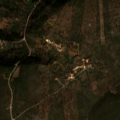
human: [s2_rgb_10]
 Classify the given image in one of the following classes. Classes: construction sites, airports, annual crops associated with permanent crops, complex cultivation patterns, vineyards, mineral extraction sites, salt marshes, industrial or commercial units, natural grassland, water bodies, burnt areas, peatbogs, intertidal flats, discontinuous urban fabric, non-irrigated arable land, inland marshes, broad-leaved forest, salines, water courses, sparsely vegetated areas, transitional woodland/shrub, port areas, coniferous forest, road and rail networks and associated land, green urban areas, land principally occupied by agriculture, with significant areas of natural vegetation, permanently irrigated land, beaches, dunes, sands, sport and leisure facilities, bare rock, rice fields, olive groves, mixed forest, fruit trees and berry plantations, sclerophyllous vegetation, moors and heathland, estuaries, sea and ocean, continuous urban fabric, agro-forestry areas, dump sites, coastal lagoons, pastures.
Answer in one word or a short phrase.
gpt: annual crops associated with permanent crops, sclerophyllous vegetation